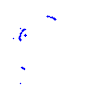
Particle: proton